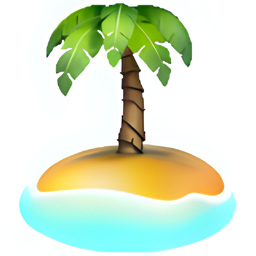
Name: desert island
Emoji: 🏝
Group: Travel & Places
Sub-group: place-geographic